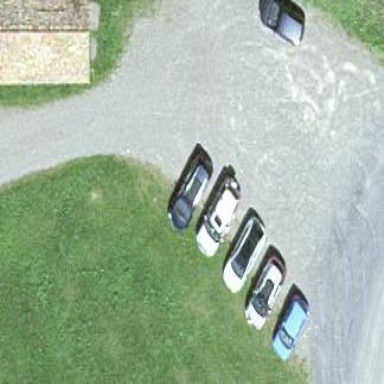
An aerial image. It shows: Gravel parking area.